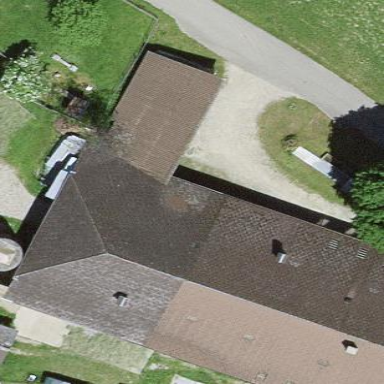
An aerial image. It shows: Farm building.